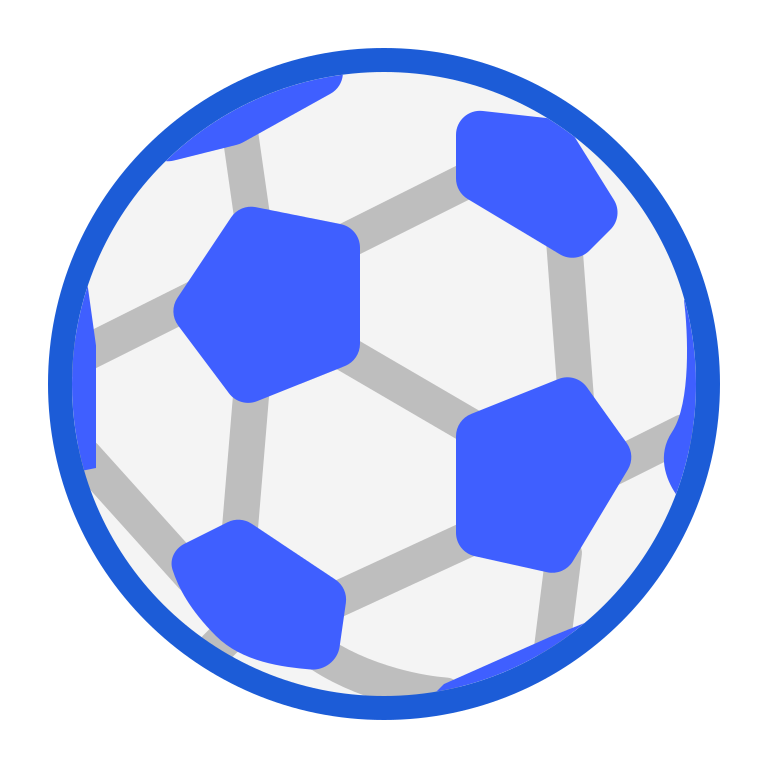
soccer ball flat